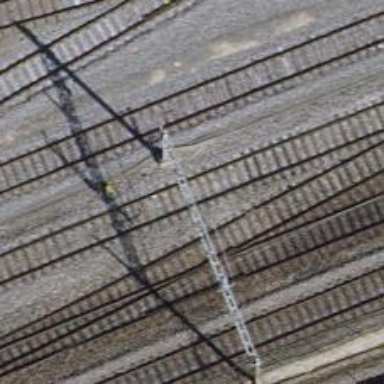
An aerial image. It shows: Rail yard with electrified contact lines for the trains.